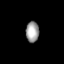
Tissue: lung
Cell type: Others
Senescence score: 0.2327
Nuclear area (px): 271
Mean DAPI intensity: 155.875